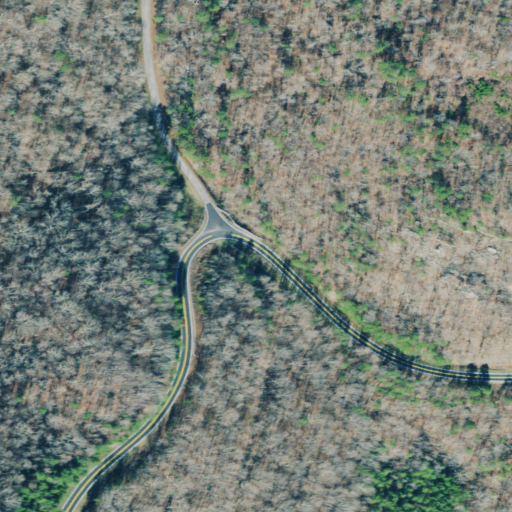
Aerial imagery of gap in Georgia named Hale Gap containing deciduous forest, open development, low intensity development, and medium intensity development